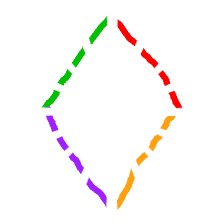
Shape: rhombus